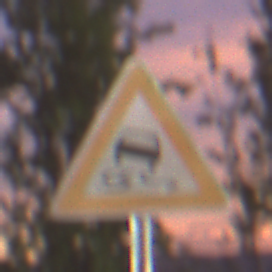
Verkehrszeichen: SchleuderOderRutschgefahr
Umgebung: Outdoor, Urban
Tageszeit: SunriseSunset
Wetter: PartlyCloudy
Licht: Artificial
Jahreszeit: NotSpecified
Kontrast: HighContrast